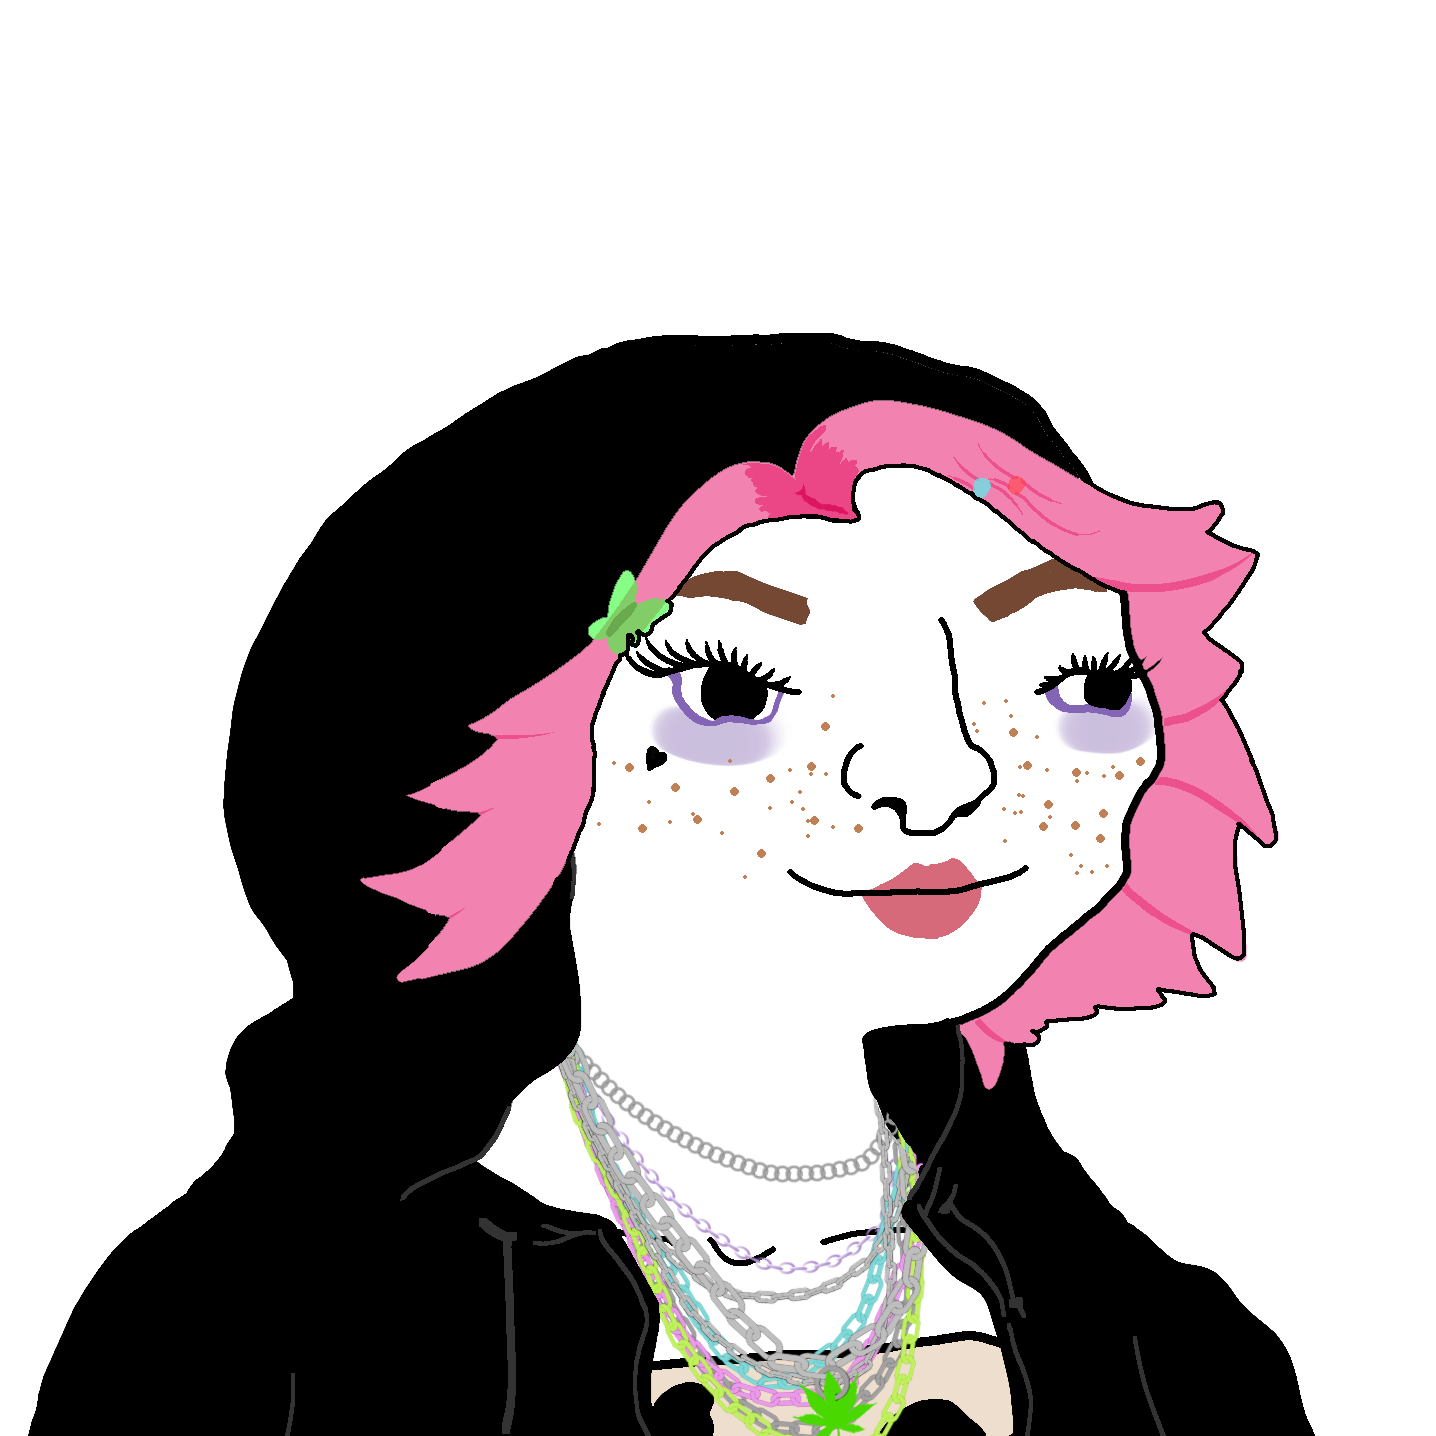
Label: 5_Arthoe